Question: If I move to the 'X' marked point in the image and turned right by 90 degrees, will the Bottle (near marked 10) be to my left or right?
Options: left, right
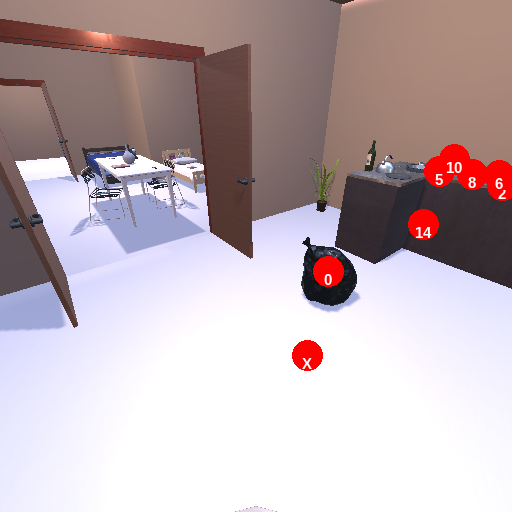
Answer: left